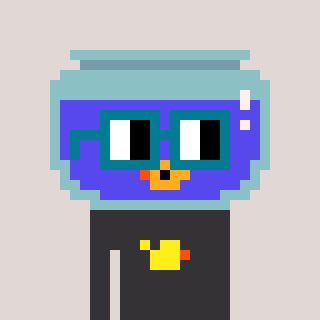
a pixel art character with square dark green glasses, a goldfish-shaped head and a grayscale-colored body on a warm background